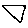
Label: triangle